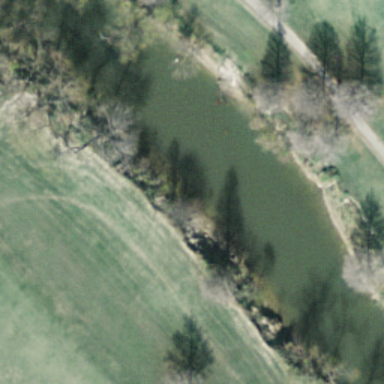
It is a river with two rows of trees on both banks of the river .